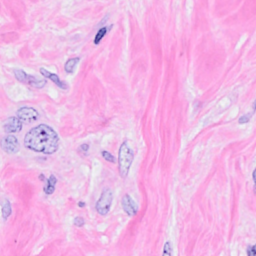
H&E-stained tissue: Breast